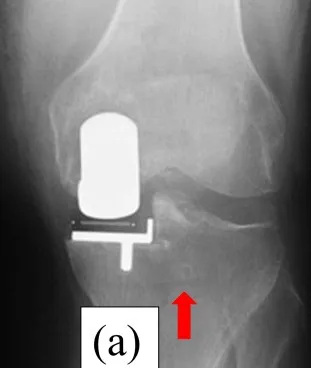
Immediately postoperative radiography and CT. . (a) Postoperative radiography shows no fracture line.
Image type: radiology (x_ray)